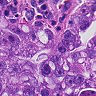
Metastatic tissue present: yes